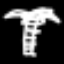
Label: palm tree